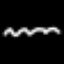
Label: squiggle